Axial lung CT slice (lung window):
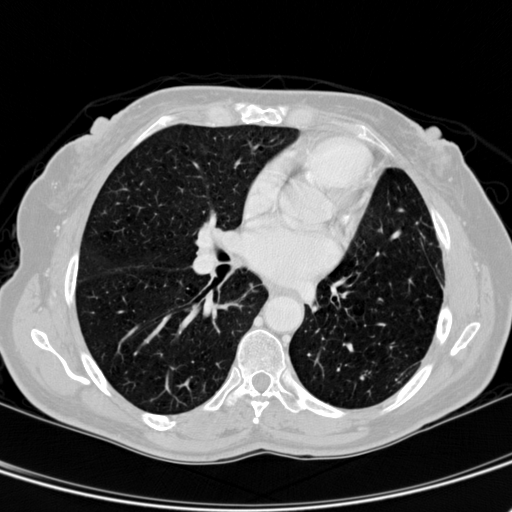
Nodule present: no